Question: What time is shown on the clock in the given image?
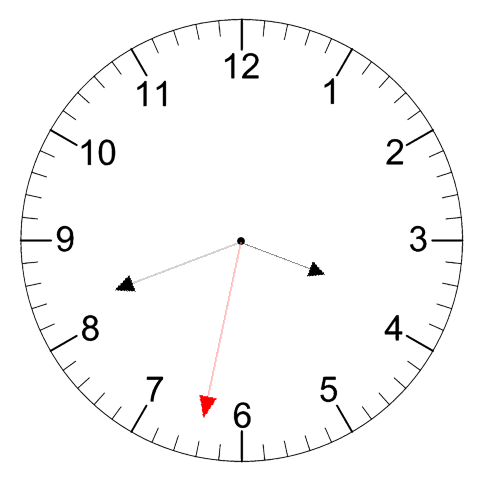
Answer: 03:41:32